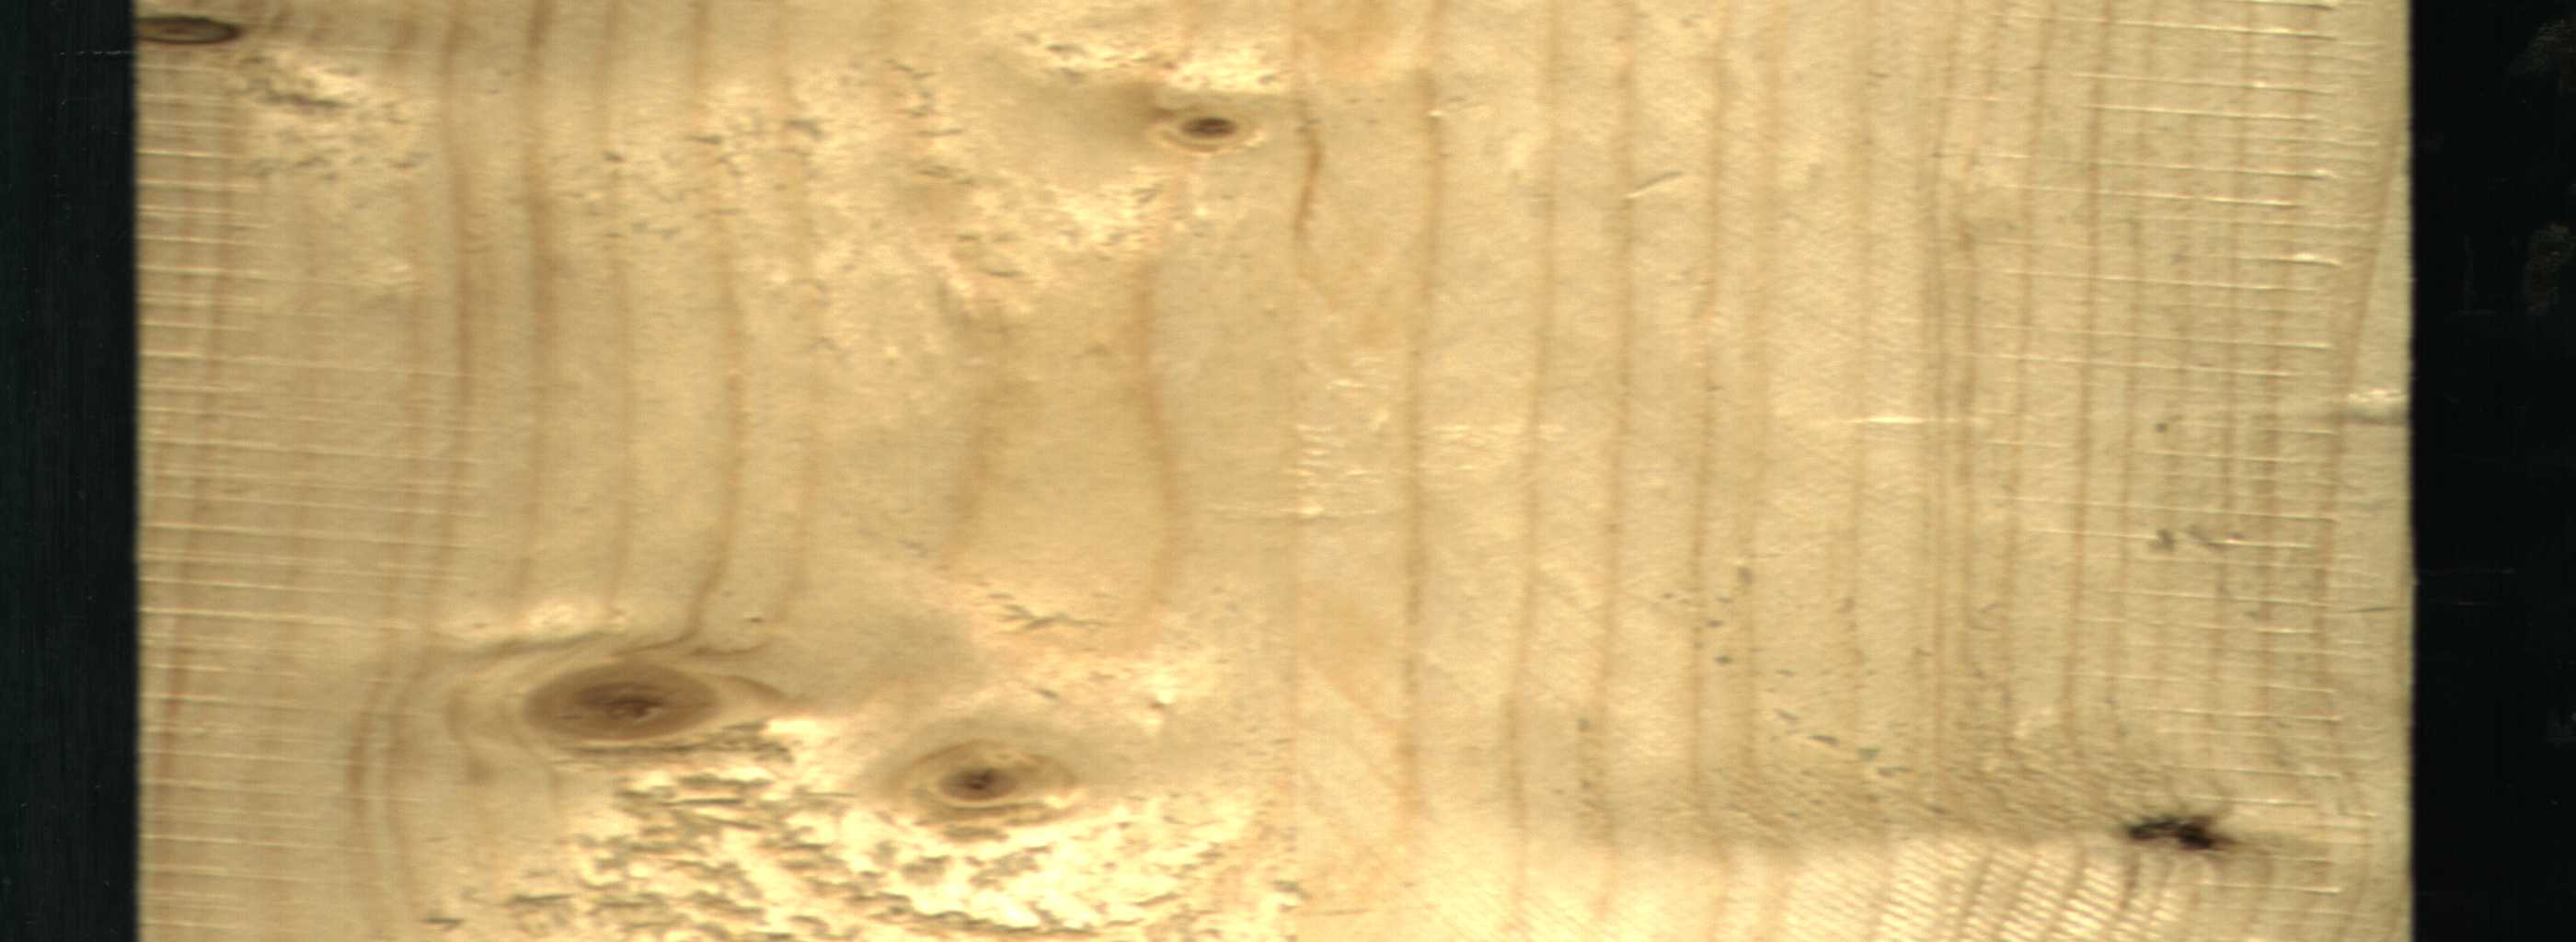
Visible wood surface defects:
Dead_Knot
Dead_Knot
Live_Knot
Live_Knot
Live_Knot